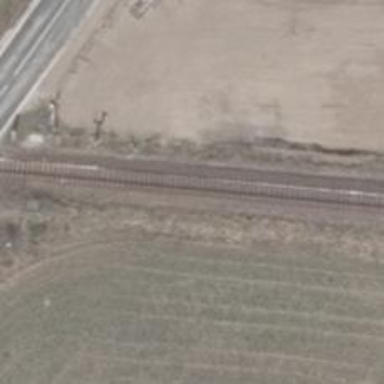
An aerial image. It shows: Signal light at railway crossing.